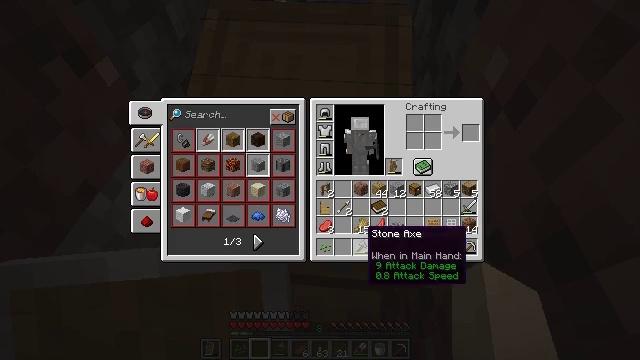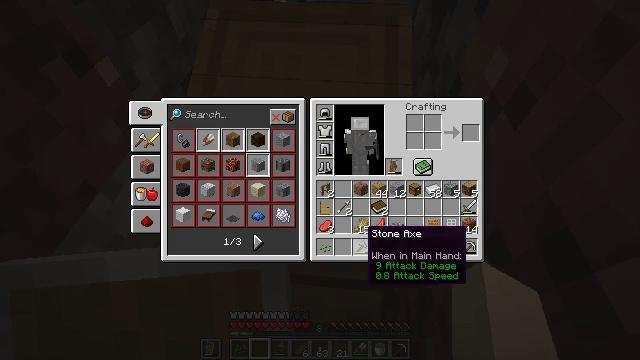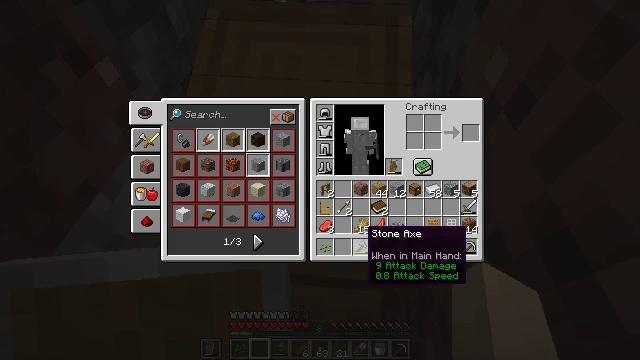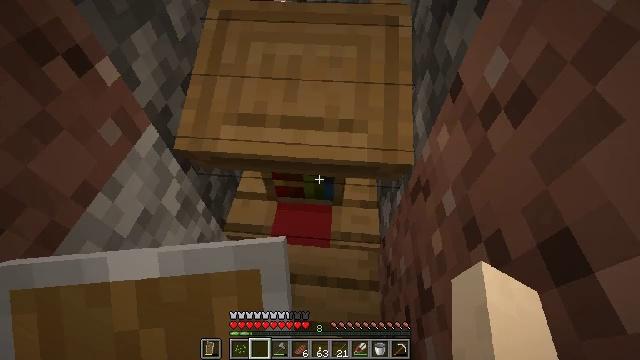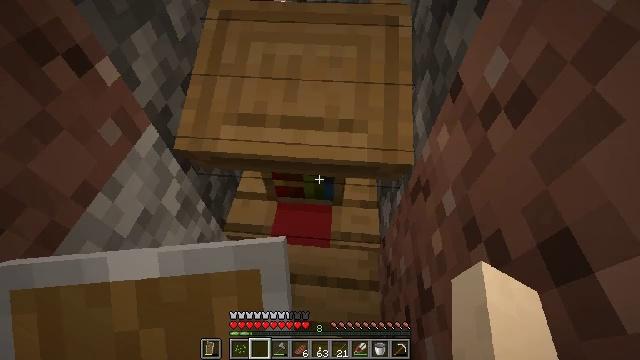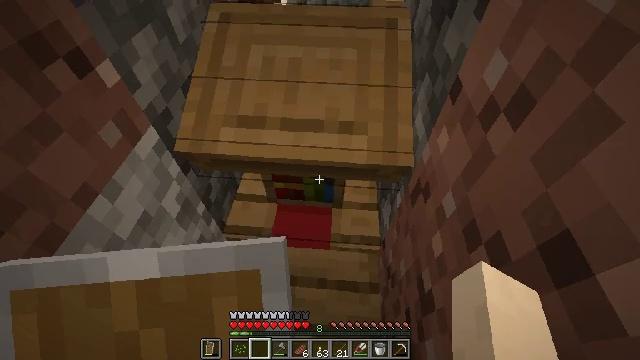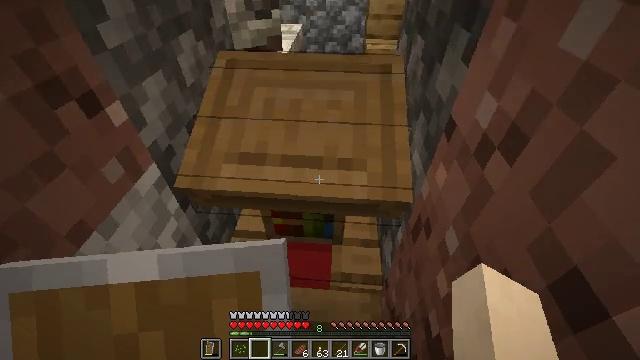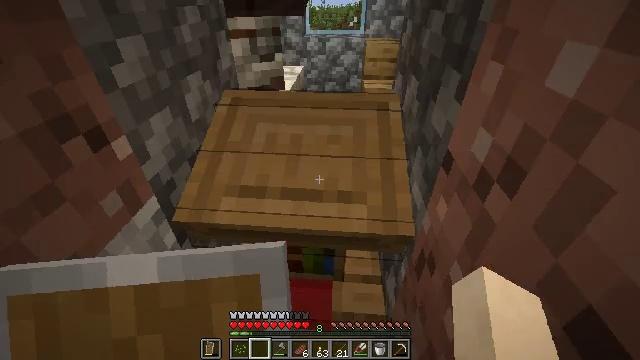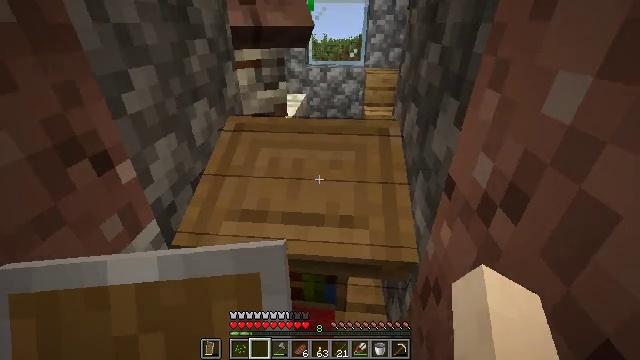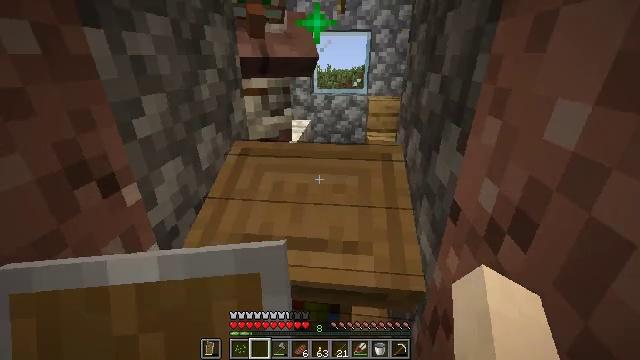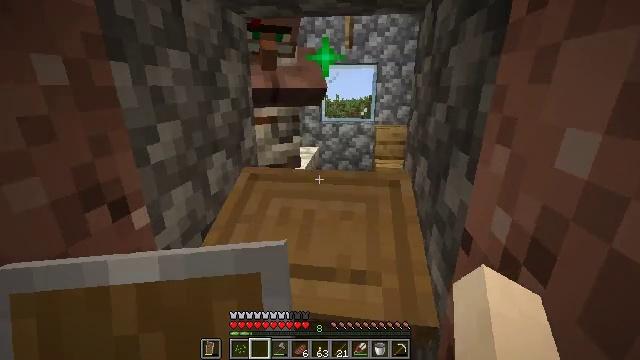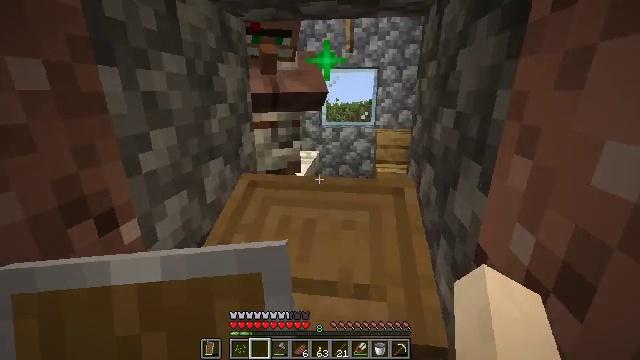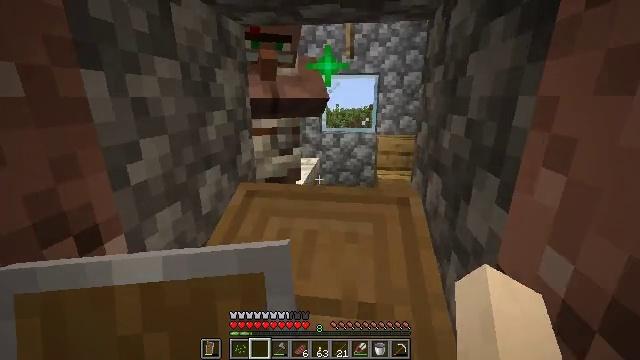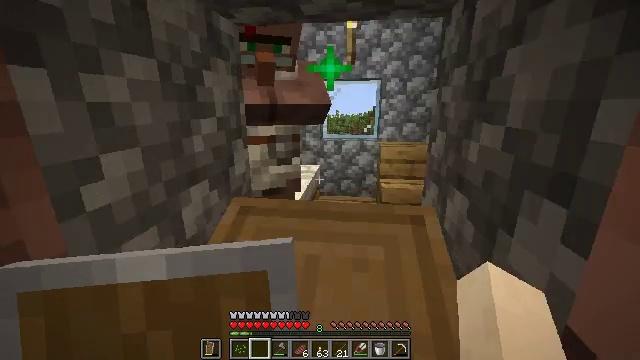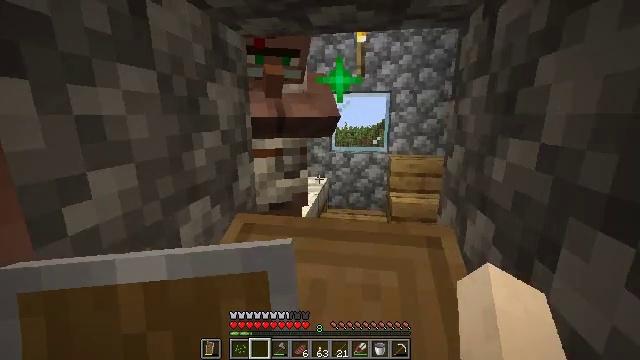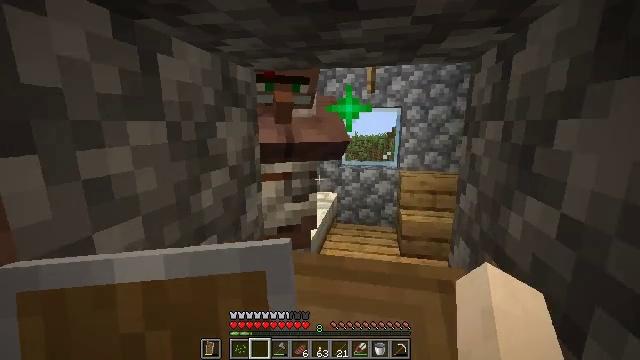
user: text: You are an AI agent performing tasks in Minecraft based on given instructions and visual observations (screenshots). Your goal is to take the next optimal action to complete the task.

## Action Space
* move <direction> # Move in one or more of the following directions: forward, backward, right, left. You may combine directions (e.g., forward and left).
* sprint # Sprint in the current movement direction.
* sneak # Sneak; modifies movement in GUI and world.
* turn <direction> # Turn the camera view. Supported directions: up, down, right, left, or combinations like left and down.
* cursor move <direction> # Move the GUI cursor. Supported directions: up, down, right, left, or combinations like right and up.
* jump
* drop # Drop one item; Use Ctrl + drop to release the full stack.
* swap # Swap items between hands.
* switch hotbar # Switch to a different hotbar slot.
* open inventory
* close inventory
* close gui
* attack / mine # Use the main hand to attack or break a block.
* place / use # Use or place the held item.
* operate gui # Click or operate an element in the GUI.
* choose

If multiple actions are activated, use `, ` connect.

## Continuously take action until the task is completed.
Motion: motion action
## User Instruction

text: Mine the lectern.
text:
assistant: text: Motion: no_op
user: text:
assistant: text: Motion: no_op
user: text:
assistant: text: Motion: close inventory
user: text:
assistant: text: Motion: close inventory
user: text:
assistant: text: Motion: no_op
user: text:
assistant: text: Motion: turn up
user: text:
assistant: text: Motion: turn up
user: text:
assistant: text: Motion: turn up
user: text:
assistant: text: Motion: turn up
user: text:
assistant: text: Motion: turn left and up
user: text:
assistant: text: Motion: move forward
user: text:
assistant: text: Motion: move forward, turn up
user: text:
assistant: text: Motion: turn up
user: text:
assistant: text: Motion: turn left and up
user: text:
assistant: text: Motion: turn left and up
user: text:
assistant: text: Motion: turn left and up
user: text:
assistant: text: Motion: turn up
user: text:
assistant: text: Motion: turn left and up
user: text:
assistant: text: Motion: turn left and up
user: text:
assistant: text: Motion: turn left
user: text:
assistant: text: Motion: no_op
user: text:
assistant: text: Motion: use / place
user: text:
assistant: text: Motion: use / place
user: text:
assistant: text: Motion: no_op
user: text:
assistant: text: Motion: no_op
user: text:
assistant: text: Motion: no_op
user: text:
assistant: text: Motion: no_op
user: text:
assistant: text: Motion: no_op
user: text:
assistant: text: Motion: no_op
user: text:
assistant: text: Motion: no_op